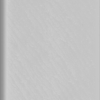
Label: not_dusty